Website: home-depot
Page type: customer-info-address
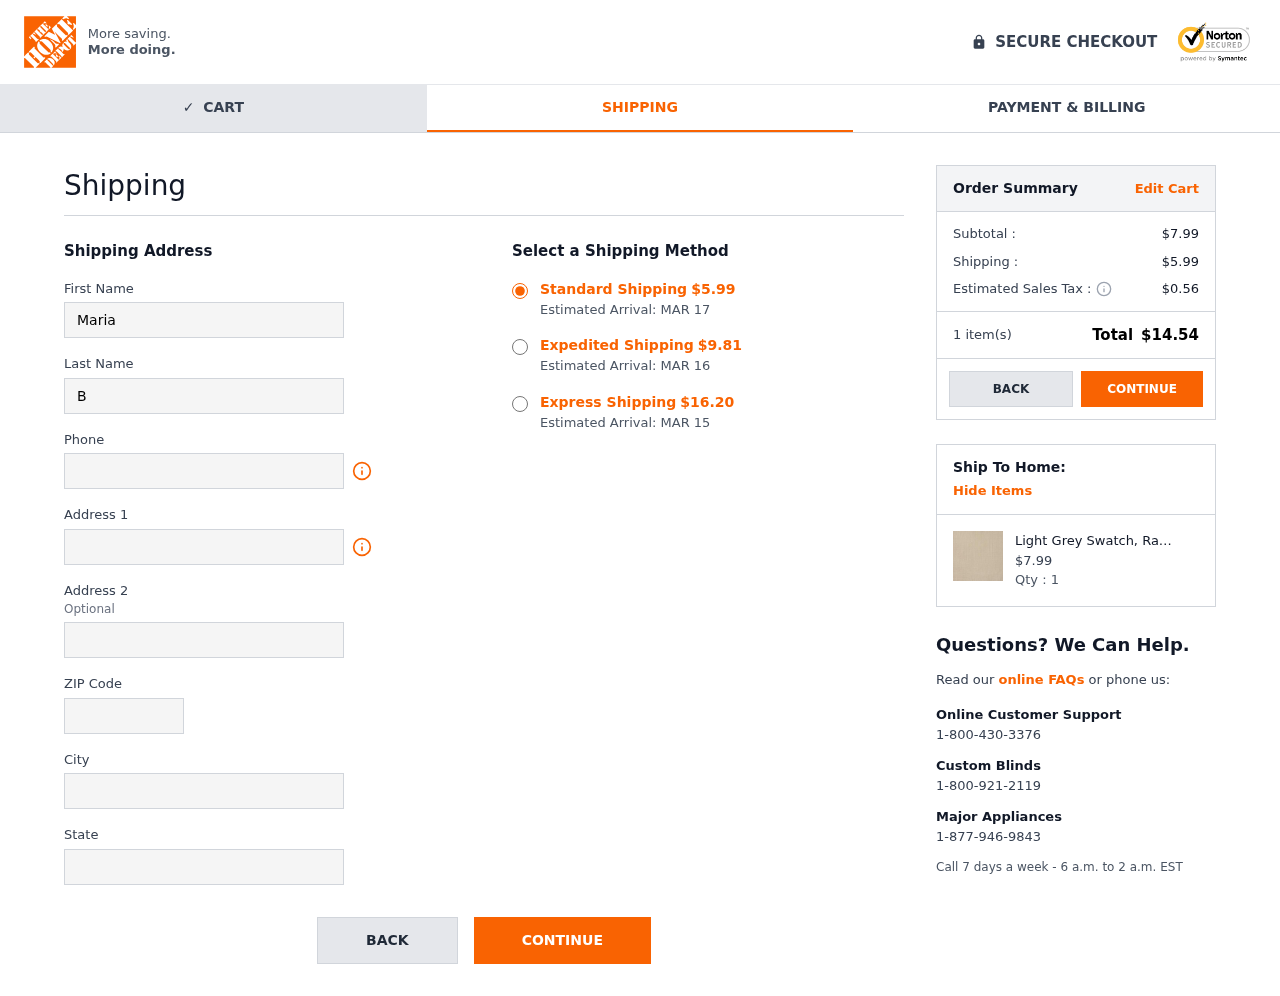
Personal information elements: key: PII_CITY
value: Christophershire
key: PII_FIRSTNAME
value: Maria
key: PII_LASTNAME
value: Boyd
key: PII_PHONE
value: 8168438297
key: PII_POSTCODE
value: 83178
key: PII_STATE
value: Idaho
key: PII_STREET
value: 86532 Richard Skyway Apt. 118
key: PII_STREET2
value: Suite 901
Product elements: key: PRODUCT1_NAME
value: Light Grey Swatch, Ravenna Home
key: PRODUCT1_PRICE
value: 7.99
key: PRODUCT1_QUANTITY
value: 1
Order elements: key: ORDER_SHIPPING_COST
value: $5.99
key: ORDER_DELIVERY_DATE
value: Estimated Arrival: MAR 17
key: ORDER_SHIPPING_COST_EXPEDITED
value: $9.81
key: ORDER_DELIVERY_DATE_EXPEDITED
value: Estimated Arrival: MAR 16
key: ORDER_SHIPPING_COST_EXPRESS
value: $16.20
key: ORDER_DELIVERY_DATE_EXPRESS
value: Estimated Arrival: MAR 15
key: ORDER_SUBTOTAL
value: $7.99
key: ORDER_TAX
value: $0.56
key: ORDER_NUM_ITEMS
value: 1 item(s)
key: ORDER_TOTAL
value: $14.54